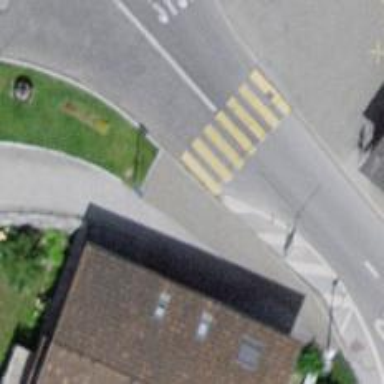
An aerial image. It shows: Kerb barrier.